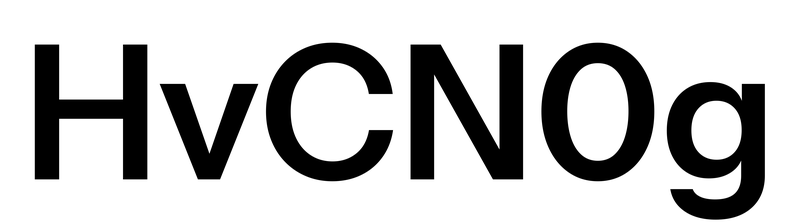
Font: InstrumentSans_SemiBold